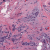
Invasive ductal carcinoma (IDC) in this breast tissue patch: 1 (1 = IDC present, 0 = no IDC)